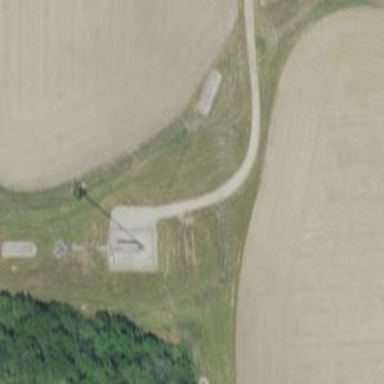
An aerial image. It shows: Mast structure.